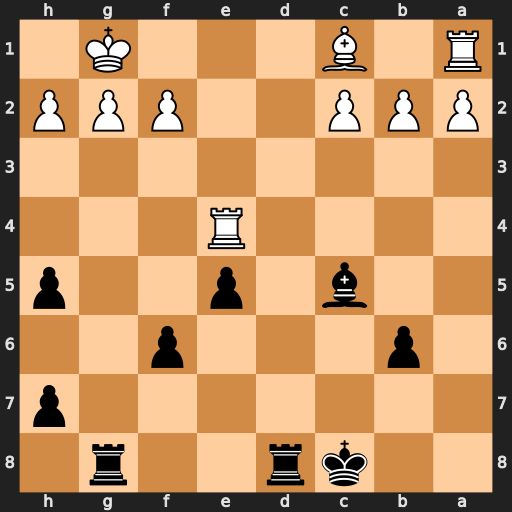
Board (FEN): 2kr2r1/7p/1p3p2/2b1p2p/4R3/8/PPP2PPP/R1B3K1
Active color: b
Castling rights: -
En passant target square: -
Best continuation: Rd1+ Re1 Rxe1#